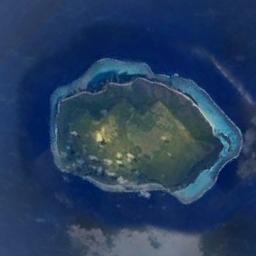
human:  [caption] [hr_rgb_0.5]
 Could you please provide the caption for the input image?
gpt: There are many trees on the island .

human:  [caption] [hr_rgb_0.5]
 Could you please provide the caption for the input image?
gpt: The island is like a fat hen .

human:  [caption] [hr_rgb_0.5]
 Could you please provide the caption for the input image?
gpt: The island with dense vegetation is surrounded by deep blue waters .

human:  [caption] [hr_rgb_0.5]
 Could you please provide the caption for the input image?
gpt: The green island, Which is approximately elliptical in shape, Is surrounded by blue sea water  The island’s green plants flourish and there is a circle of white sand on the periphery .

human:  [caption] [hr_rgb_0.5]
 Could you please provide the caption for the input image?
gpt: The green island is on a blue sea .